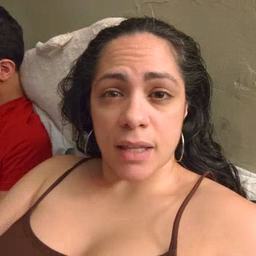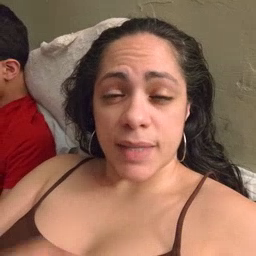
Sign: snack